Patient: sex M, age 42
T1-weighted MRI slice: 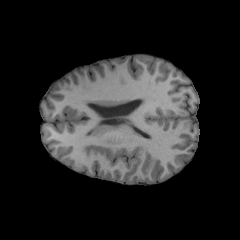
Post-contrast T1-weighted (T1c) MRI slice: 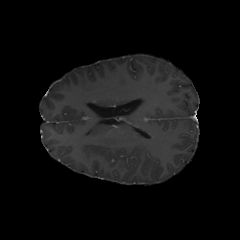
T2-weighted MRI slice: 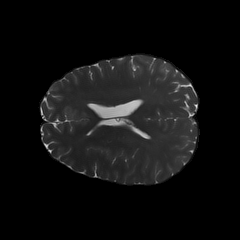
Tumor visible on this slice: no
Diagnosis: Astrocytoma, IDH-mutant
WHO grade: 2